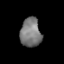
Tissue: lung
Cell type: Fibroblasts
Senescence score: 0.571
Nuclear area (px): 589
Mean DAPI intensity: 121.156